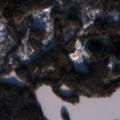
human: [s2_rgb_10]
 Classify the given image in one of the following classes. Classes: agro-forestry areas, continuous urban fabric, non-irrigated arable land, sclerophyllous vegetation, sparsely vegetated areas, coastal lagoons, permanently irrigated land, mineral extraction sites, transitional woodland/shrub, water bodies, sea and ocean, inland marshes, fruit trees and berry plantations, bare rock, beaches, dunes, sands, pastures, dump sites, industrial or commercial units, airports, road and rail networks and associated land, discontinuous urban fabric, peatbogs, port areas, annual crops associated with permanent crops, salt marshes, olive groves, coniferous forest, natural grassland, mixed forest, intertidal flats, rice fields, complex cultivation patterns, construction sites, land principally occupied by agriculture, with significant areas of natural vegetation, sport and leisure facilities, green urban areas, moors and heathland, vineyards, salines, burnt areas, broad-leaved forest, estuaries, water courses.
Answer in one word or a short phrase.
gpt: coniferous forest, mixed forest, water bodies